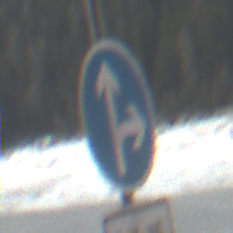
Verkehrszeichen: VorgeschriebeneFahrtrichtungGeradeausOderRechts
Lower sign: BesondereFahrzeugeUndTransportgueter8
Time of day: Midday
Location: Outdoor (Nature)
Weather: PartlyCloudy
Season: NotSpecified
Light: Natural